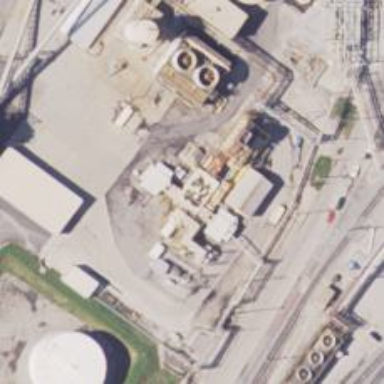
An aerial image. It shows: Gas turbine generator is in use.